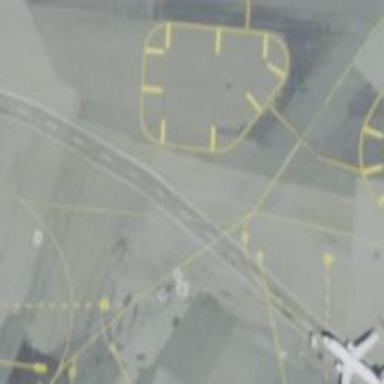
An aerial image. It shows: View of taxiway at the airport.